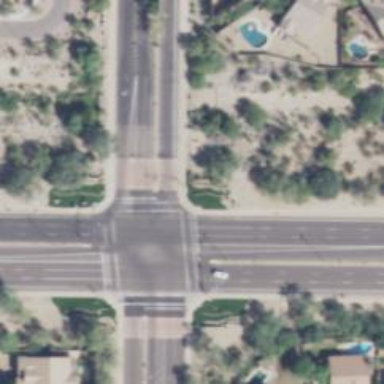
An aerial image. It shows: Solid stop line on the road.